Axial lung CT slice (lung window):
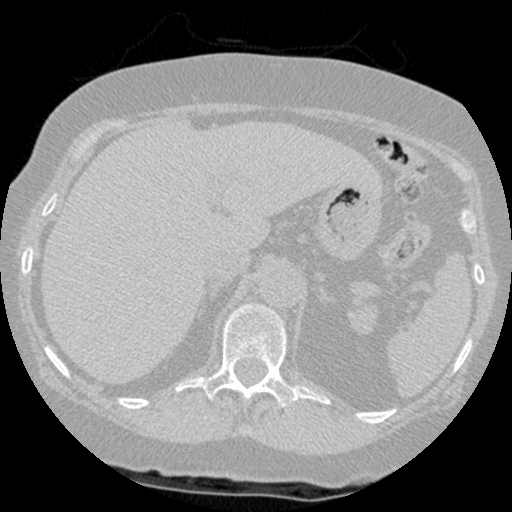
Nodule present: no